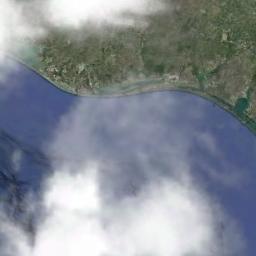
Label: cloud